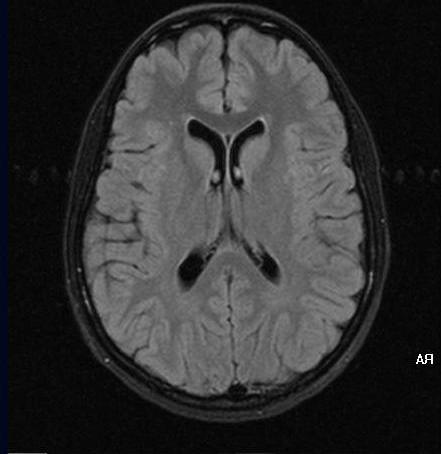
Label: notumor